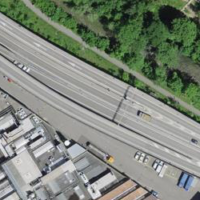
EUNIS habitat code: 57
Species observed at this site:
Symphoricarpos albus